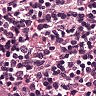
Metastatic tissue present: no